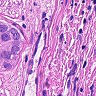
Metastatic tissue present: no